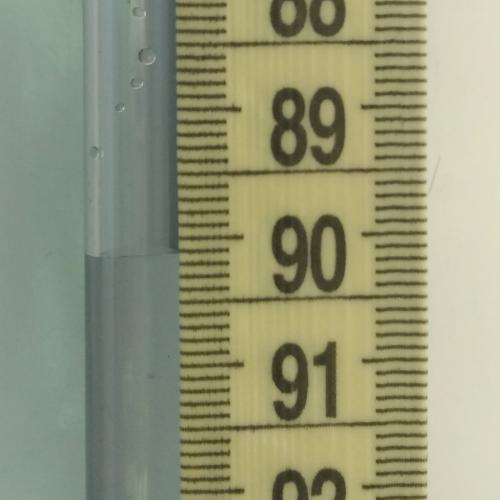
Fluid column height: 90.1 cm